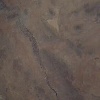
Label: land